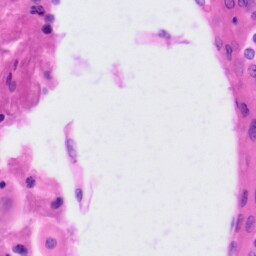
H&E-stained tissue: Tonsil